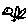
Label: bird